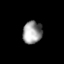
Tissue: skin
Cell type: Epithelial cells
Senescence score: 0.2754
Nuclear area (px): 425
Mean DAPI intensity: 152.753